Question: I have a 'UIImageView' on each of my 'UITableView' cells, that display a remote image (using 'SDWebImage'). I've done some 'QuartzCore' layer styling to the image view, as such:
'''
UIImageView *itemImageView = (UIImageView *)[cell viewWithTag:100];
itemImageView.layer.borderWidth = 1.0f;
itemImageView.layer.borderColor = [UIColor concreteColor].CGColor;
itemImageView.layer.masksToBounds = NO;
itemImageView.clipsToBounds = YES;
'''
So now I have a 50x50 square with a faint grey border, but I'd like to make it circular instead of squared. The app 'Hemoglobe' uses circular images in table views, and that's the effect I'd like to achieve. However, I don't want to use 'cornerRadius', as that degrades my scrolling FPS.
Here's 'Hemoglobe' showing circular 'UIImageViews':

Is there any way to get this effect? Thanks.
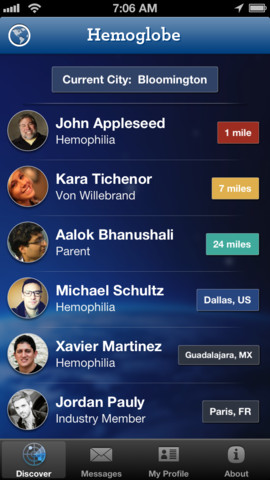
Answer: Simply set the 'cornerRadius' to half of the width or height (assuming your object's view is square).
For example, if your object's view's width and height are both 50:
'''
itemImageView.layer.cornerRadius = 25;
'''
Update - As user atulkhatri points out, it won't work if you don't add:
'''
itemImageView.layer.masksToBounds = YES;
'''